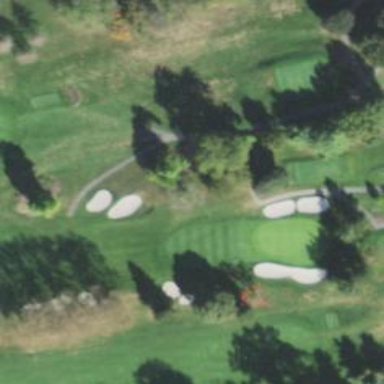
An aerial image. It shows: Service road used as golf cart path.